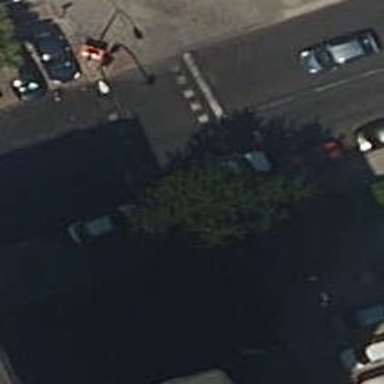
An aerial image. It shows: Crossing with traffic signals.